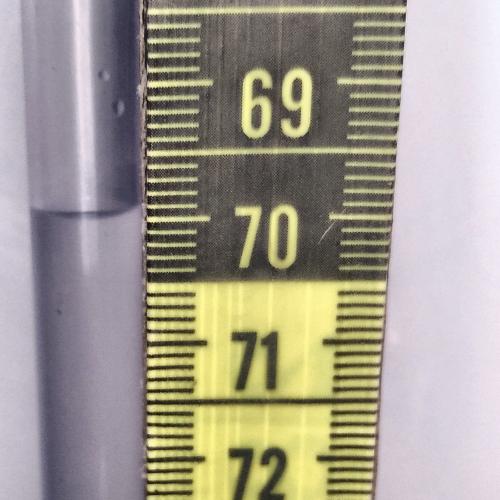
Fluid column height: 69.9 cm